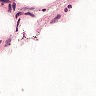
Metastatic tissue present: no